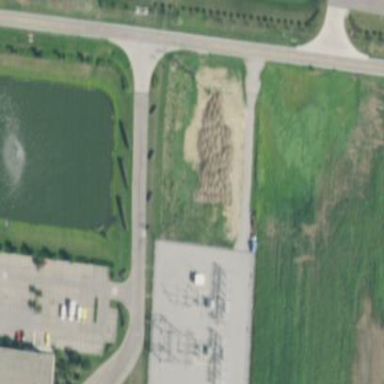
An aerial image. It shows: Distribution substation surrounded by fence.